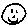
Label: smiley face